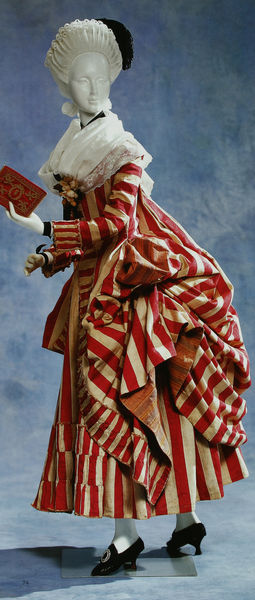
Titel: Kleid (Robe retroussée dans les poches)
Standort: Kyoto (Japan)
Institution: Kyoto Costume Institute
Schlagwörter: blau, feder, hand, schatten, umhang, weiß, gelb, ocker, blume, blumen, braun, frau, frisur, hut, kleid, marmor, schmuck, schwarz, blick, dame, rot, schal, tuch, beige, haube, mode, rock, schleife, kappe, band, barock, bluse, falten, federn, gesicht, halten, kleidung, kragen, spitze, stehen, hände, gehen, figur, gold, kostüm, adel, brosche, rokoko, seide, perücke, japan, modell, kostum, schuhe, halstuch, lesen, seitenansicht, verzierung, gestreift, streifen, rüschen, raffung, bucht, foto, fotografie, schnalle, buch, porzellan, streiffen, manschetten, schuh, puppe, tracht, schoss, armband, büchlein, rotweiß, tageskleid, absätze, pumps, lesend, absatz, gerafft, gips, pantoffeln, schnallen, lektüre, turnüre, ringel, bch, kyoto, stöckelschuhe, scuhe, gld, stöckelschuh, aschnalle, perükke, kosütm